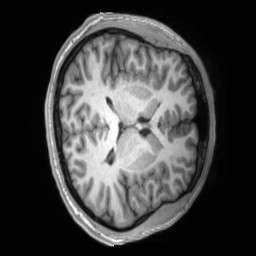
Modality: T1w
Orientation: axial
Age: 22
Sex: male
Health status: ill
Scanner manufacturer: siemens
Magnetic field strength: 3 T
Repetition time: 2.2 s
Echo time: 0.00157 s